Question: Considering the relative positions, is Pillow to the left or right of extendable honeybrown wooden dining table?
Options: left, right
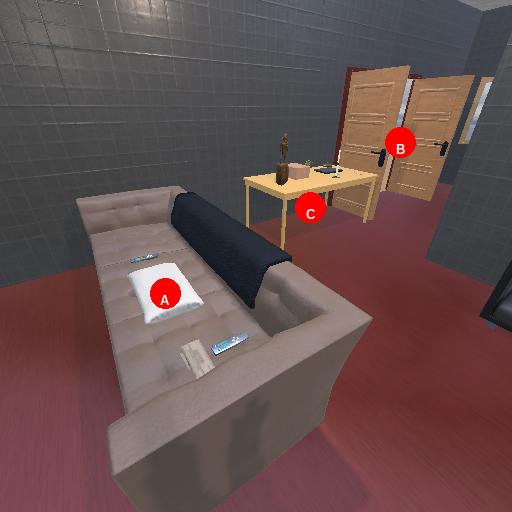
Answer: left